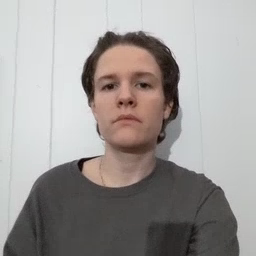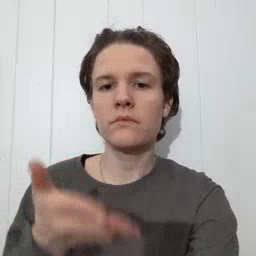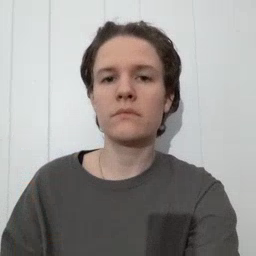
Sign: there